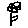
Label: flower